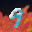
Label: 9